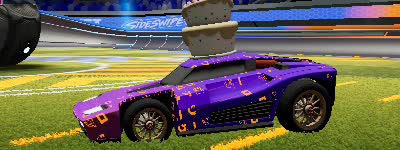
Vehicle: breakout